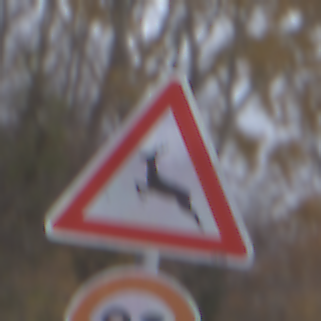
Verkehrszeichen: WildwechselRechts
Zusatzzeichen unten: Geschwindigkeit90
Umgebung: Outdoor, Nature
Tageszeit: MorningAfternoon
Wetter: Overcast
Licht: Natural
Jahreszeit: NotSpecified
Kontrast: LowContrast